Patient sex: F
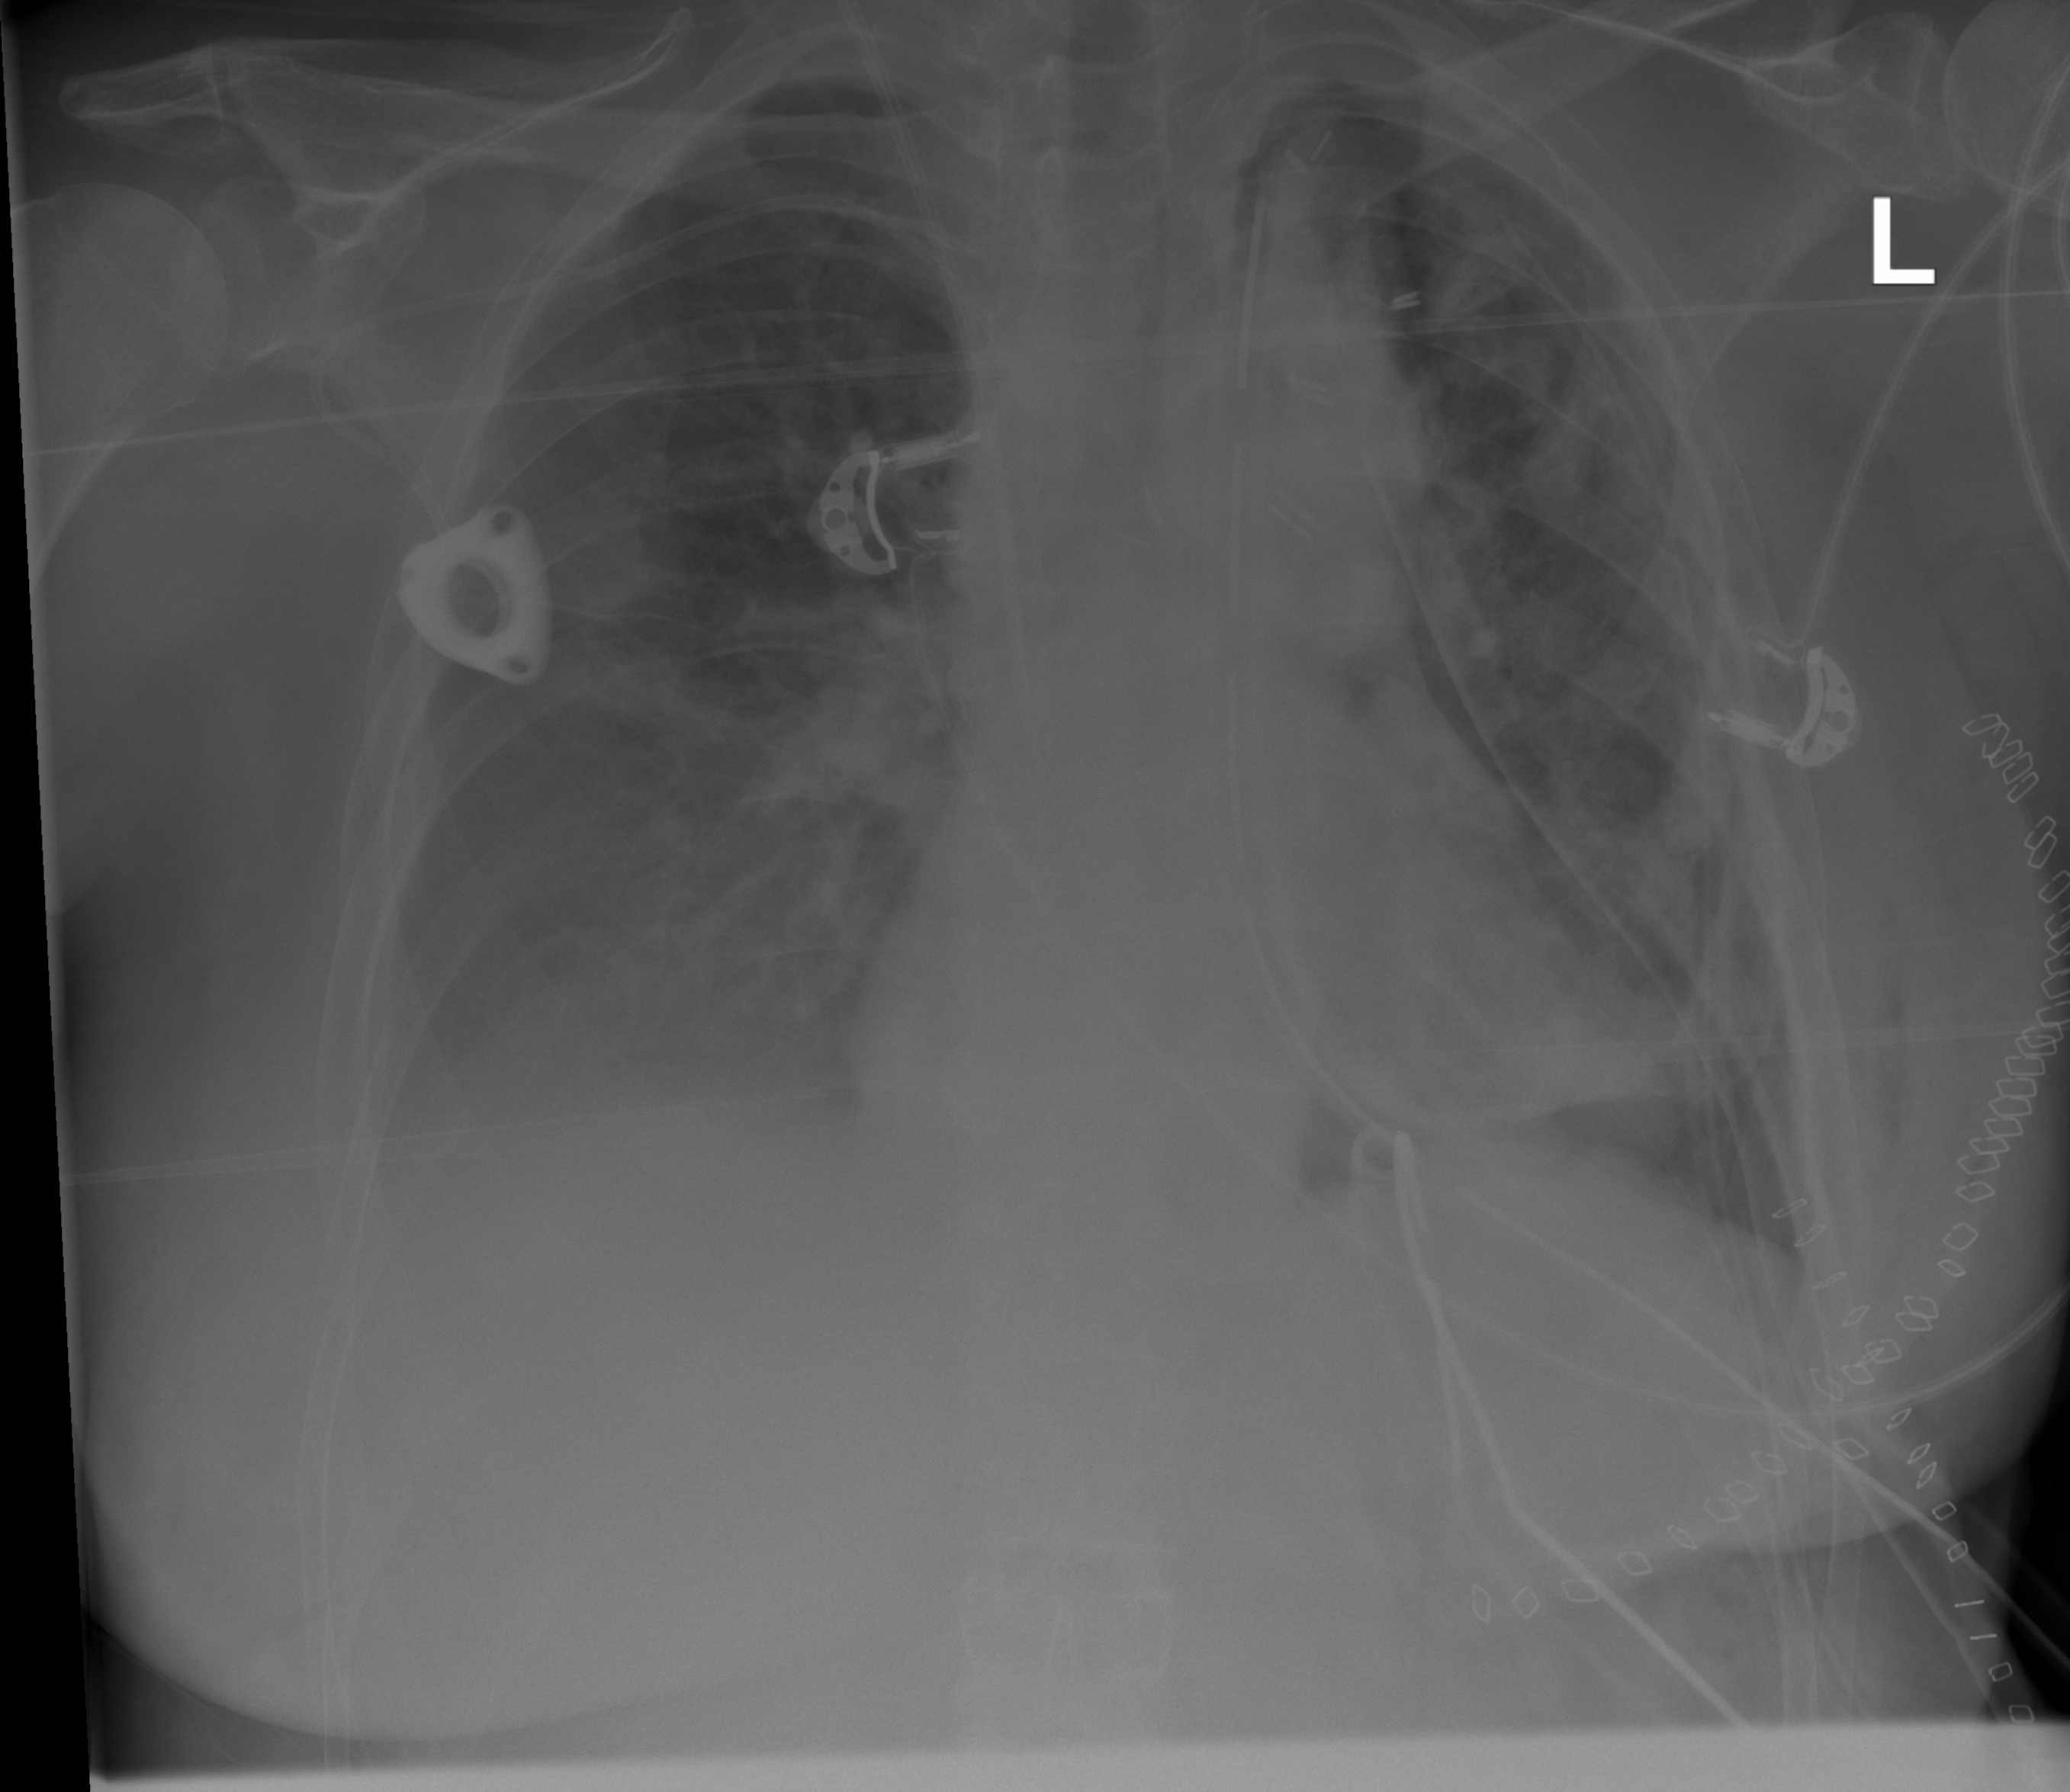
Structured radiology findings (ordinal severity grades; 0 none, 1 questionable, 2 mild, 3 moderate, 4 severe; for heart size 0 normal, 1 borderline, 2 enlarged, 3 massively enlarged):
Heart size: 0
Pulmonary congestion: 0
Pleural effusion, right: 0
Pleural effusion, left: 0
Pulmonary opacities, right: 0
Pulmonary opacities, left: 2
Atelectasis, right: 0
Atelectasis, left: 0